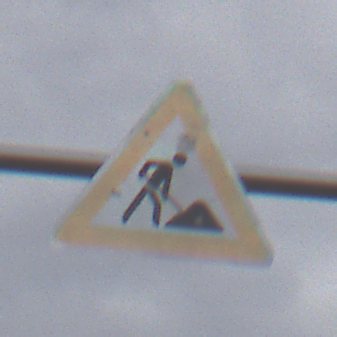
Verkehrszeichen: Arbeitsstelle
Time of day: Midday
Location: Outdoor (Suburban)
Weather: Overcast
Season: NotSpecified
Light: Natural